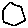
Label: hexagon